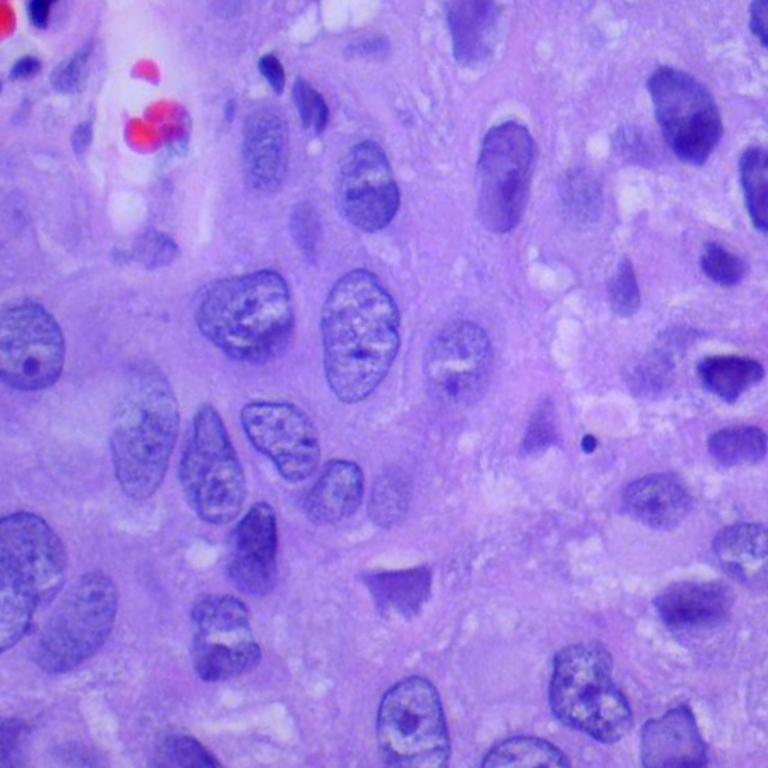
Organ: lung
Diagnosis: squamous carcinomas